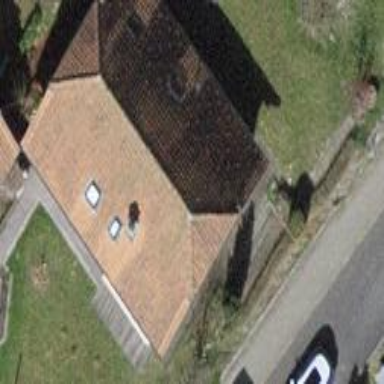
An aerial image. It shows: Detached building with hipped roof shape.